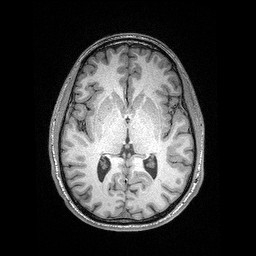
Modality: T1w
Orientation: coronal
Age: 23
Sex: male
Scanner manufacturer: siemens
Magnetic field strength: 3 T
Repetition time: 2.4 s
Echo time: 0.03 s